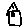
Label: house